Brain MRI, t1w sequence, axial 2D slice.
Patient: age 29, sex M, weight 78 kg, height 1.78 m
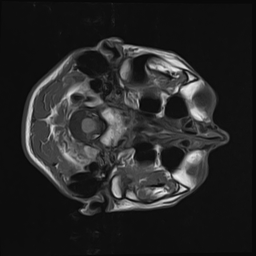